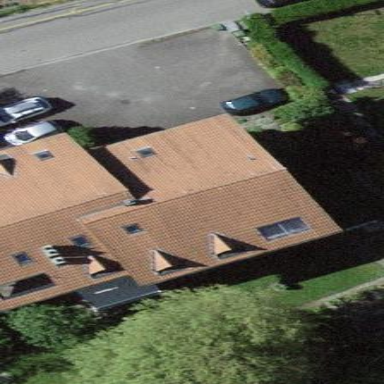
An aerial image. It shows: Residential building with gabled roof.